Question: Find the minimum number of moves required to get from the Tower of Hanoi state described in the figure to the completed state
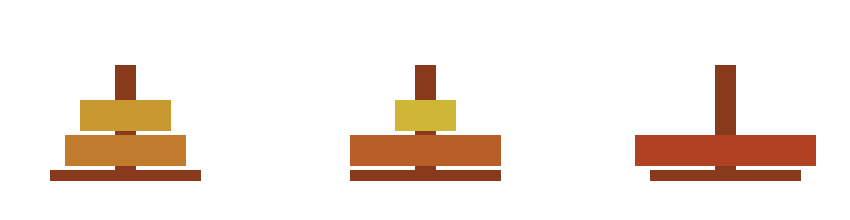
Answer: 9